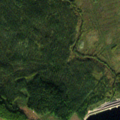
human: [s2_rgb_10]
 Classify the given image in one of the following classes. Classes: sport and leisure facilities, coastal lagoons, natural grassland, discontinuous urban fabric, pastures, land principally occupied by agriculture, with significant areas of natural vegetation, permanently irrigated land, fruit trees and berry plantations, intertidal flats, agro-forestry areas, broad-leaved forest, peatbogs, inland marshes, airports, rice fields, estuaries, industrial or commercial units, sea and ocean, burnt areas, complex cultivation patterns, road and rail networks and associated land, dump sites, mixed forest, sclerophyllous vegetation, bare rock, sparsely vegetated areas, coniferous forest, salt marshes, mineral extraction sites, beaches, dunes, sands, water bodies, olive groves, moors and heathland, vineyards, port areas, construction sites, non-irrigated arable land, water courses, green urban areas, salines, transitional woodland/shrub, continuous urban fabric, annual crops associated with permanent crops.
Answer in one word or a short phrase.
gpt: broad-leaved forest, coniferous forest, transitional woodland/shrub, water bodies